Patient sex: M
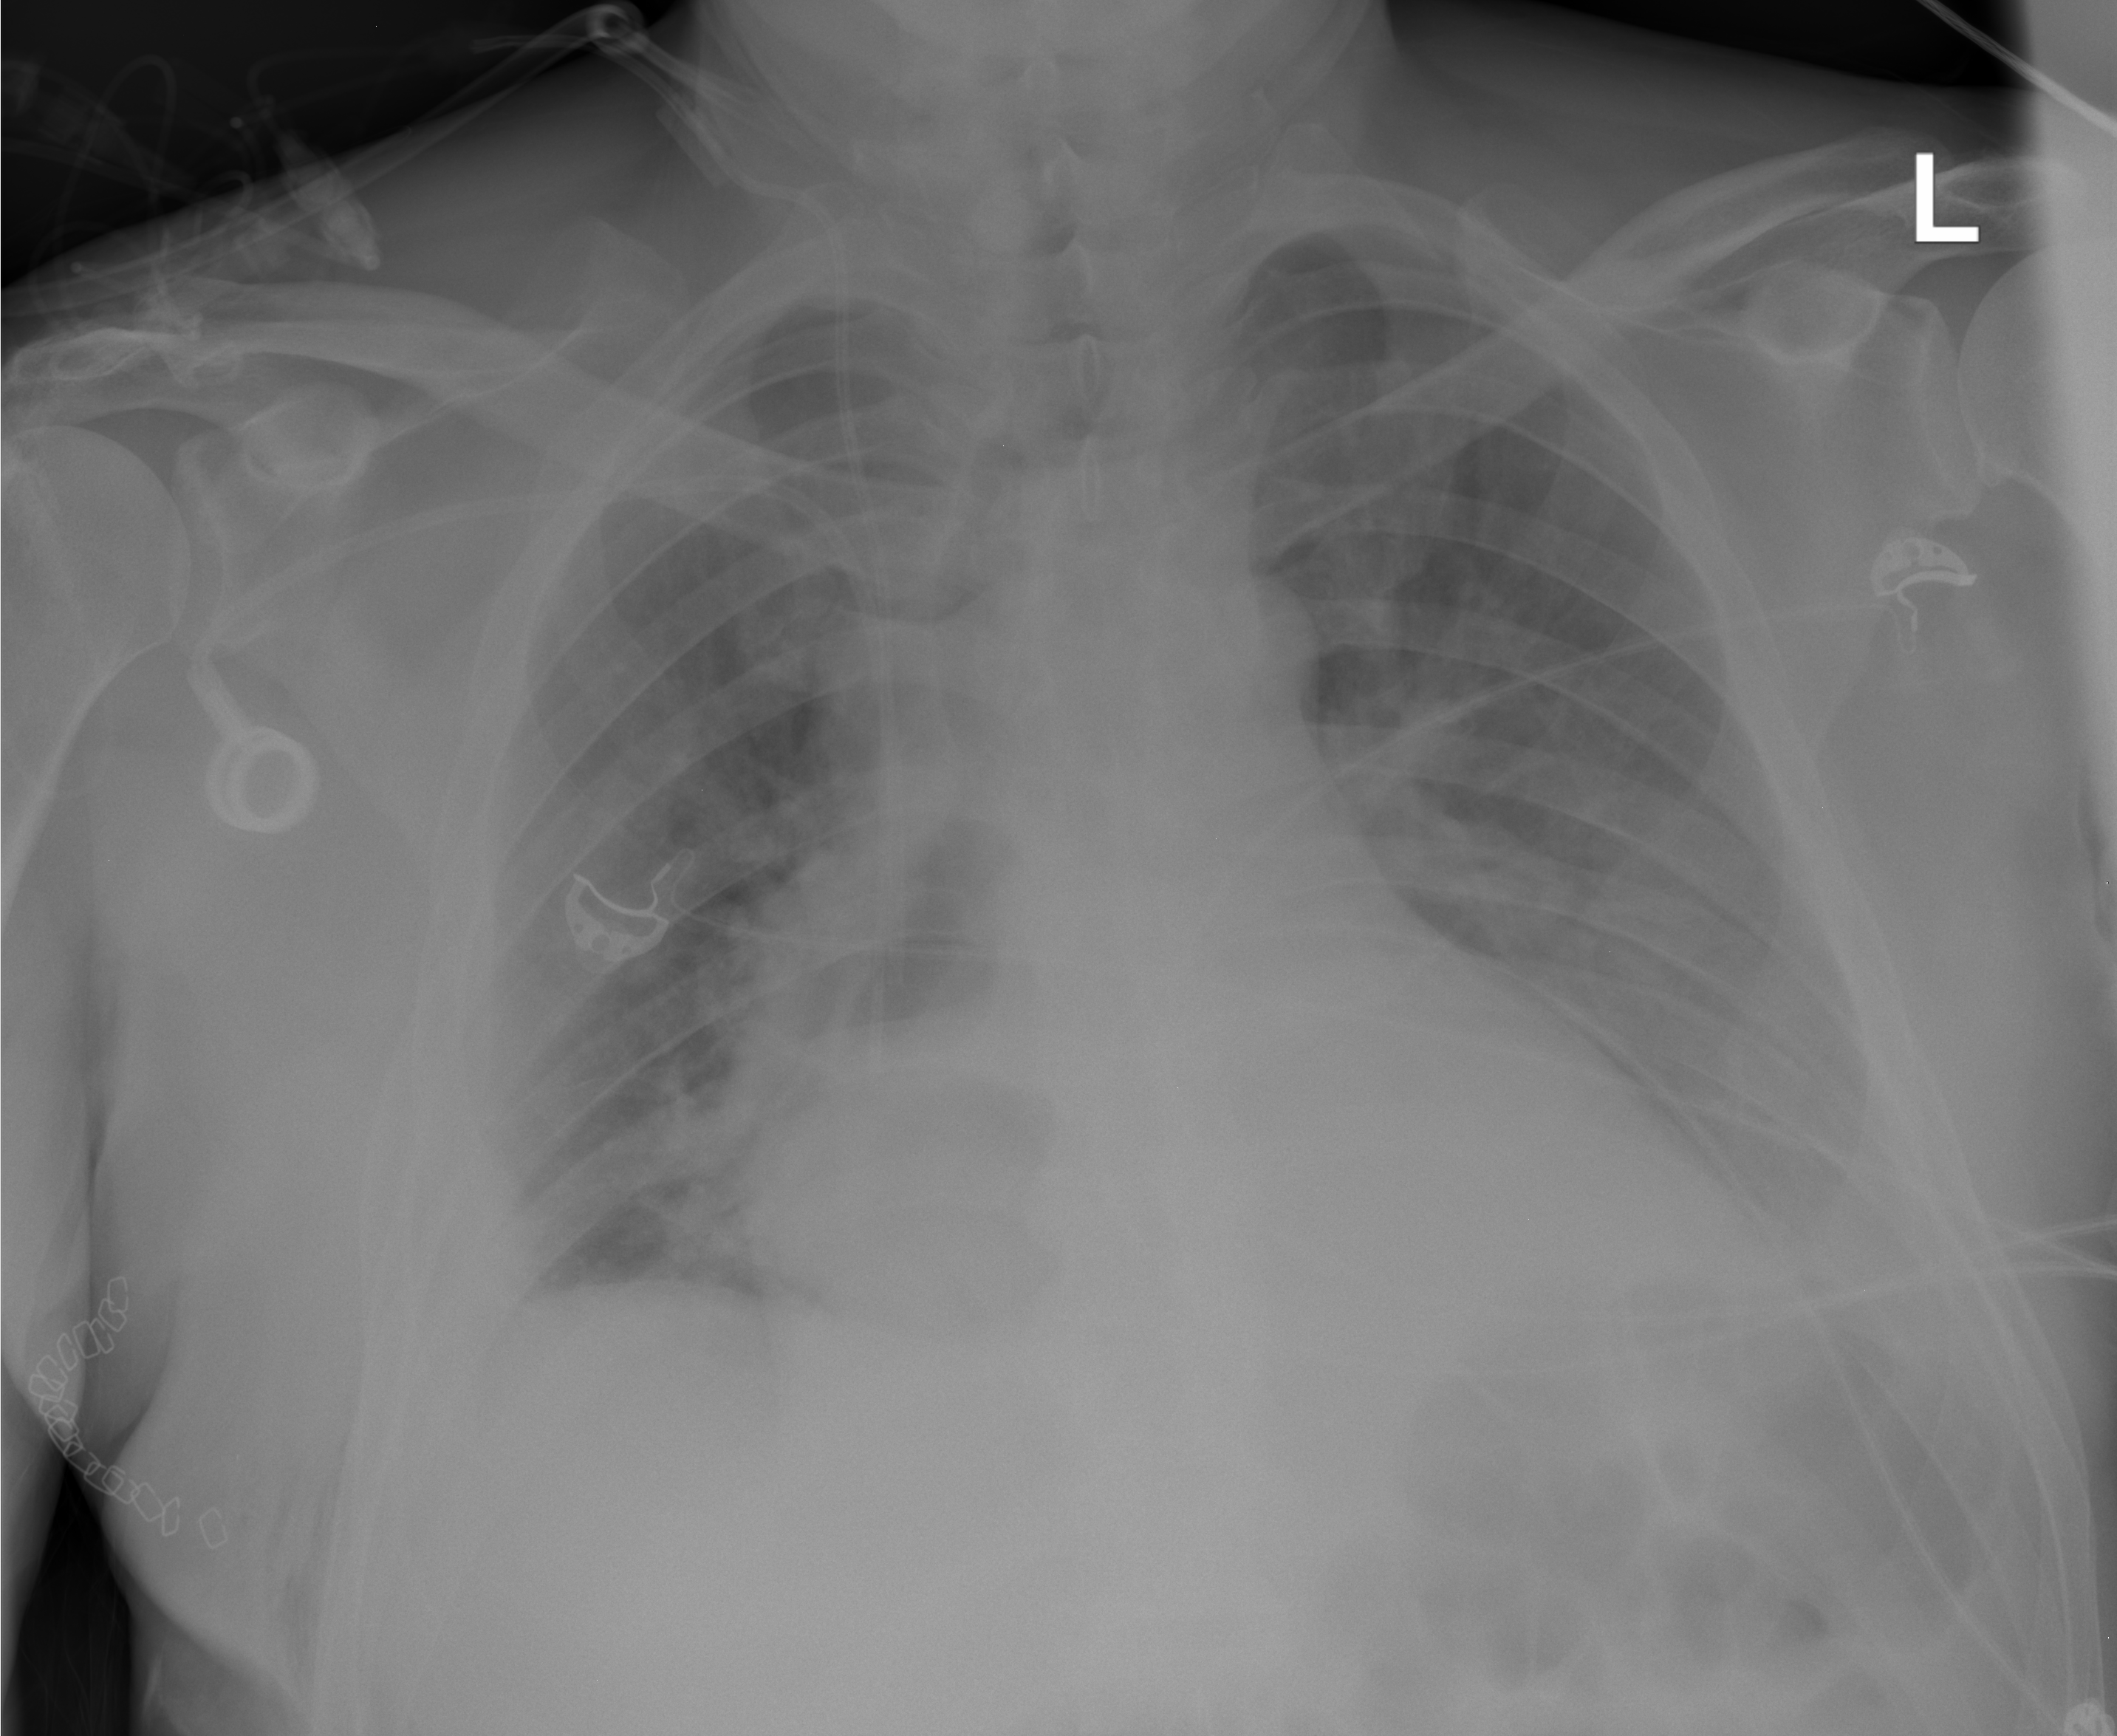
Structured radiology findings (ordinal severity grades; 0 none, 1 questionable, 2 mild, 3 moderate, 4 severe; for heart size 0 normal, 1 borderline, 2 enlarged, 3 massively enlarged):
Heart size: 1
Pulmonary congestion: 0
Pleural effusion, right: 2
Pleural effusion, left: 0
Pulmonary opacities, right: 2
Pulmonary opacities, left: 2
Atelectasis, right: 2
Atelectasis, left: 2